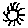
Label: sun